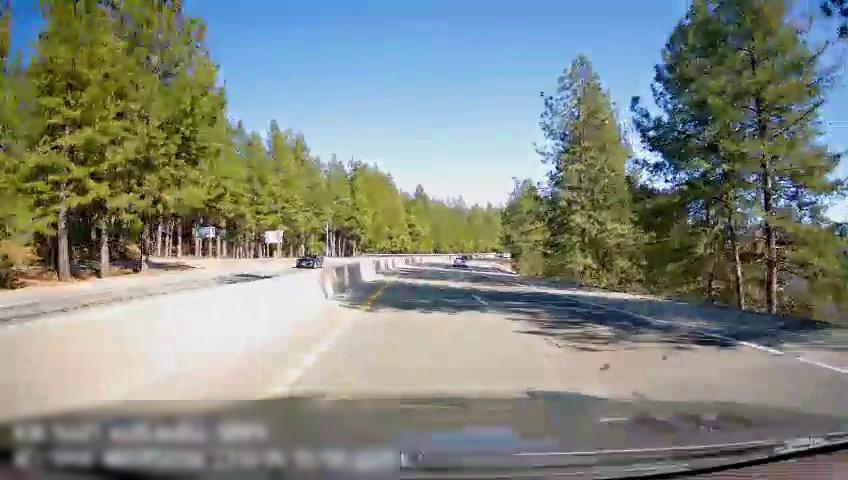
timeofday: Day
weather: Sunny
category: Drivable Space
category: Drivable Space
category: Vehicles | Car
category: Vehicles | Car
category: Lanes | Alternate Lane
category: Lanes | Current Lane
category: Lanes | Alternate Lane
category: Lanes | Opposite Lane